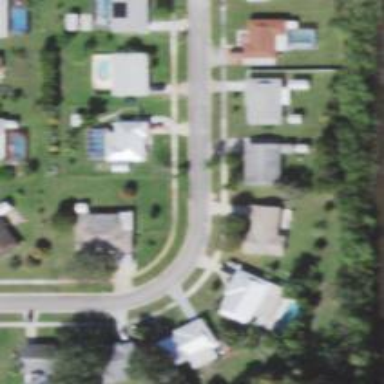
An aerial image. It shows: Residential road.